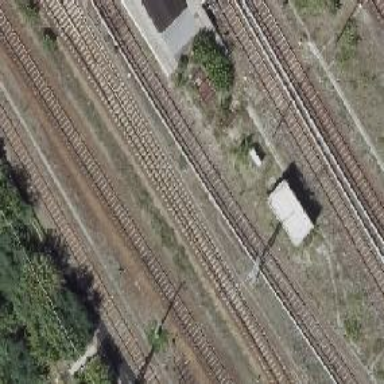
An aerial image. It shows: Railway switch with the turnout on the left side.